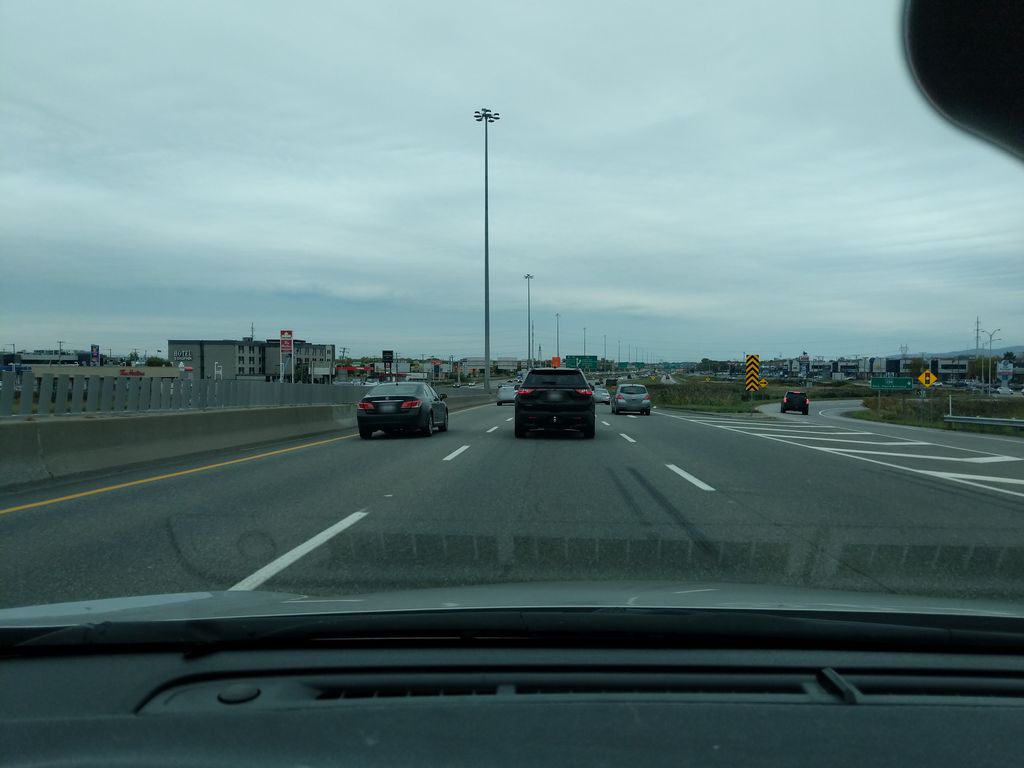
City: quebec_city